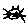
Label: cat